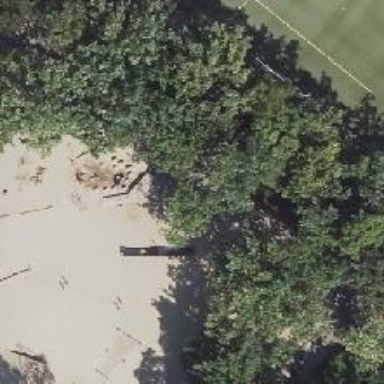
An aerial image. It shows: Playground with rope bridge.